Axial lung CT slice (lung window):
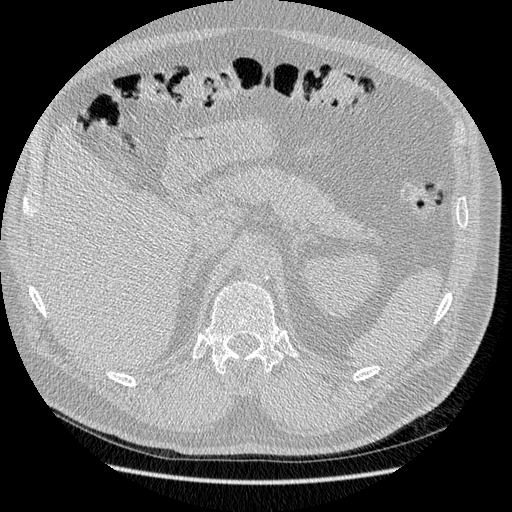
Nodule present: no